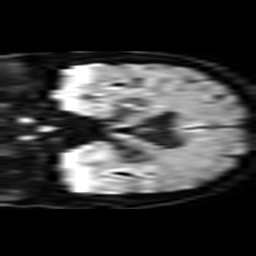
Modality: TRACE
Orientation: coronal
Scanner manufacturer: philips
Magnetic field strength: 3 T
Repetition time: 3.206 s
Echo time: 0.076 s